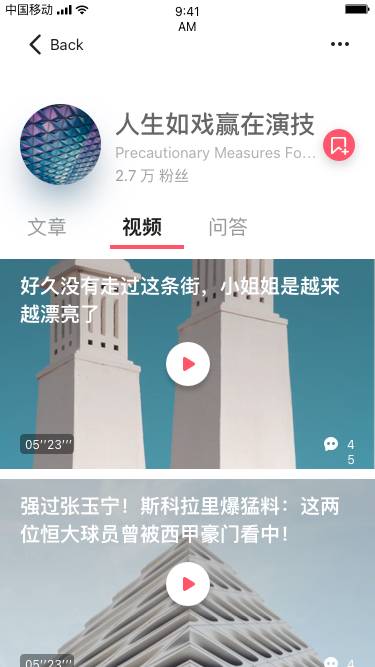
Text in this UI design:
文章
视频
问答
好久没有走过这条街，小姐姐是越来越漂亮了
05’’23’’’
45
强过张玉宁！斯科拉里爆猛料：这两位恒大球员曾被西甲豪门看中！
05’’23’’’
45
人生如戏赢在演技
Precautionary Measures Fo…
2.7 万 粉丝
Back